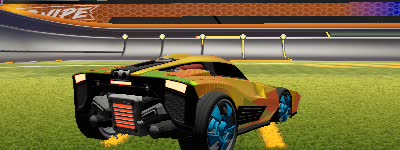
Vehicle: breakout